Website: home-depot
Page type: delivery-shipping
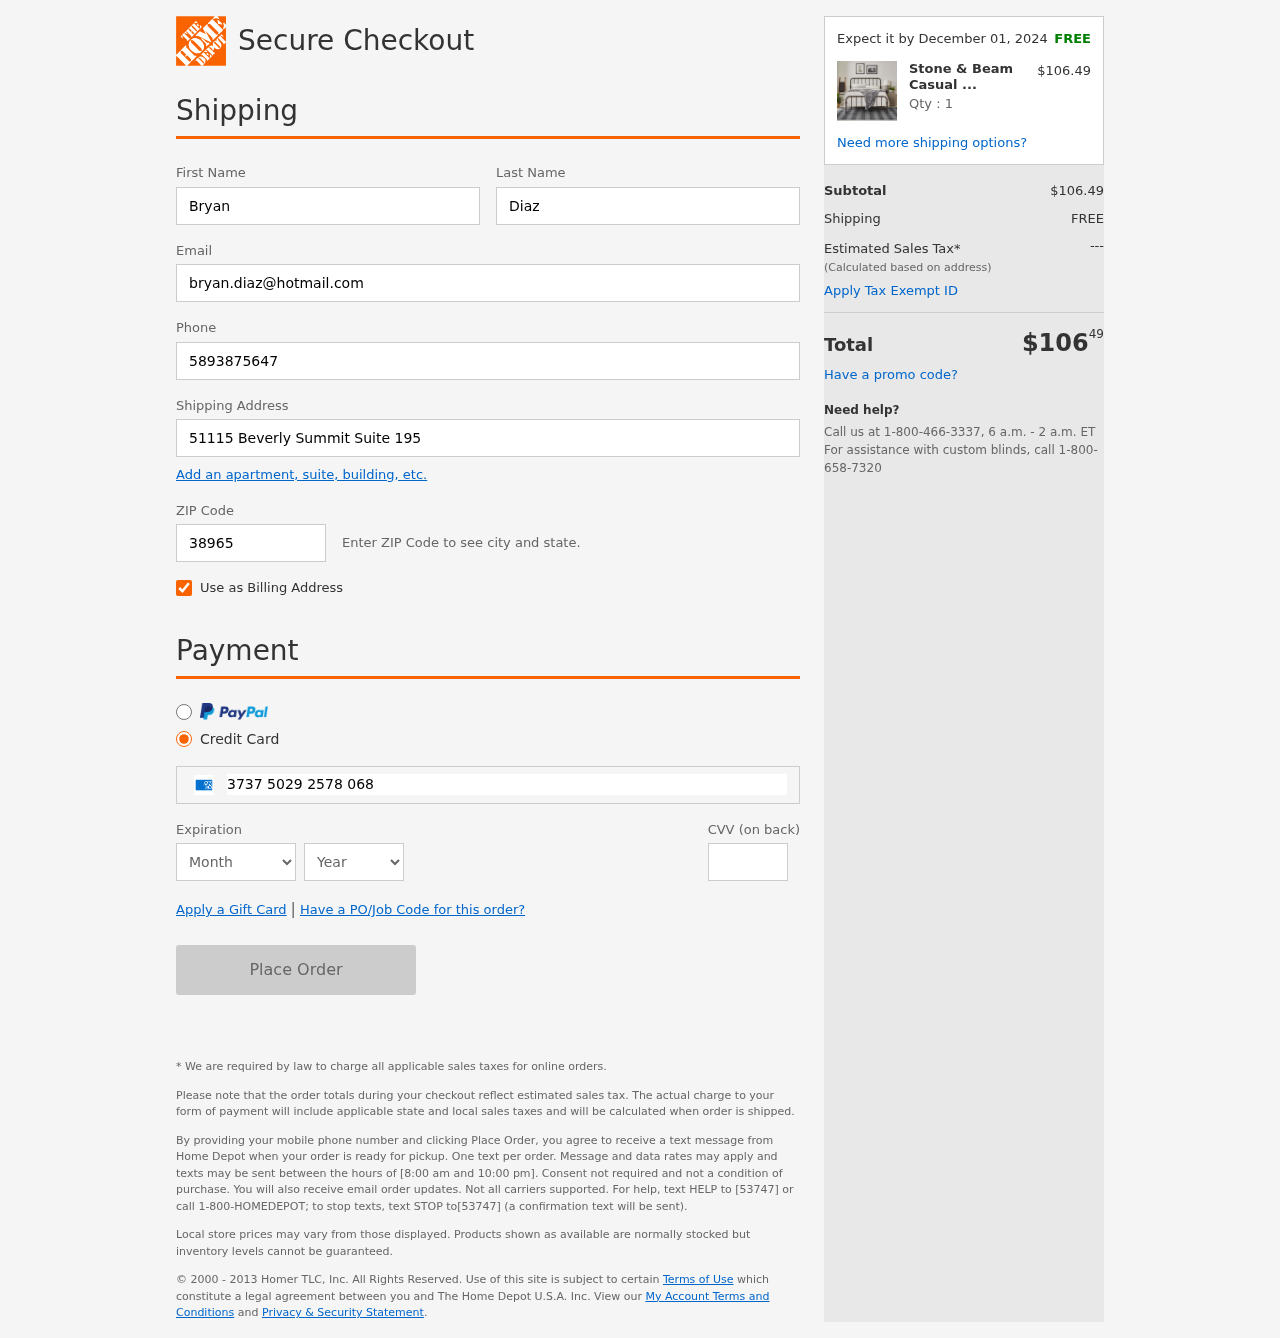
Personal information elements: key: PII_CARD_CVV
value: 5387
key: PII_CARD_EXPIRY_MONTH
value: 06
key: PII_CARD_EXPIRY_YEAR
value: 30
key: PII_CARD_NUMBER
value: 3737 5029 2578 068
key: PII_EMAIL
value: bryan.diaz@hotmail.com
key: PII_FIRSTNAME
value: Bryan
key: PII_LASTNAME
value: Diaz
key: PII_PHONE
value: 5893875647
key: PII_POSTCODE
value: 38965
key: PII_STREET
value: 51115 Beverly Summit Suite 195
Product elements: key: PRODUCT1_NAME
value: Stone & Beam Casual Plaid Rug
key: PRODUCT1_PRICE
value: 106.49
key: PRODUCT1_QUANTITY
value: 1
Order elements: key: ORDER_DELIVERY_DATE
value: Expect it by December 01, 2024
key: ORDER_SUBTOTAL
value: $106.49
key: ORDER_SHIPPING_COST
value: FREE
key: ORDER_TOTAL
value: $10649